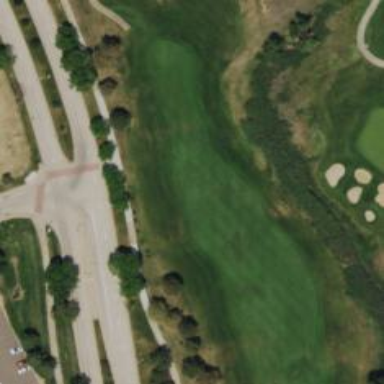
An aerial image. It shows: Golf hole.